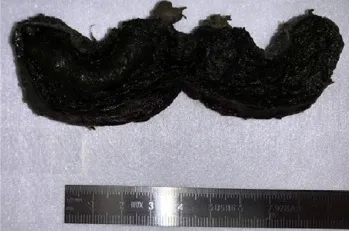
Macroscopic aspect of the gallbladder ; microphotograph showing acute cholecystitis with extensive ulceration, full-thickness necrosis, hemorrhage, and widespread fibroblastic proliferation.
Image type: medical_photograph (other_medical_photograph)